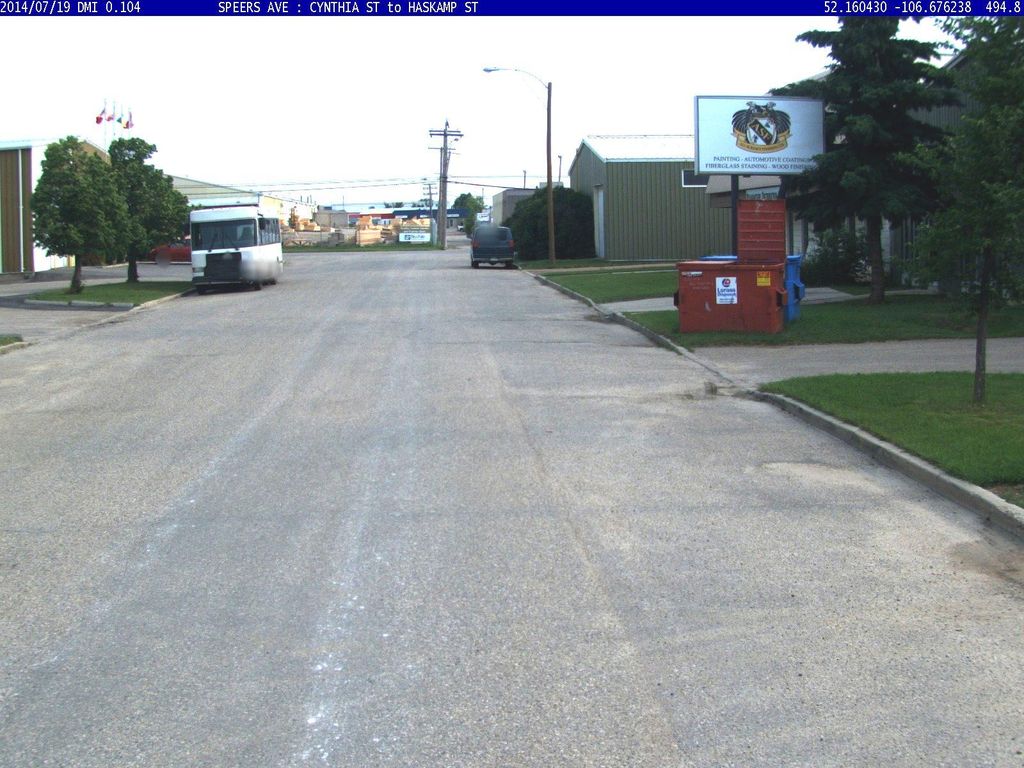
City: saskatoon